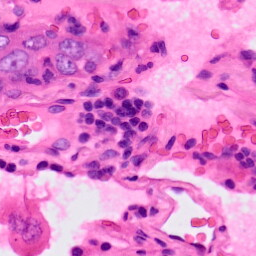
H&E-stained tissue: Lung